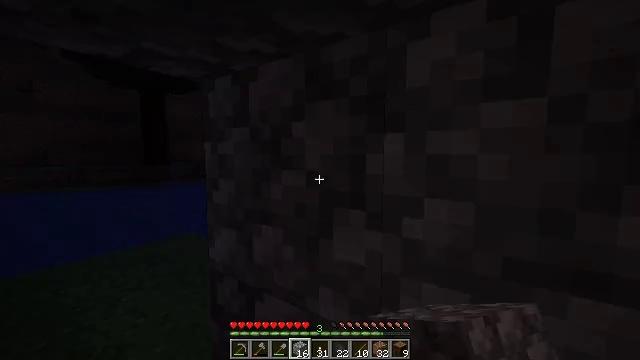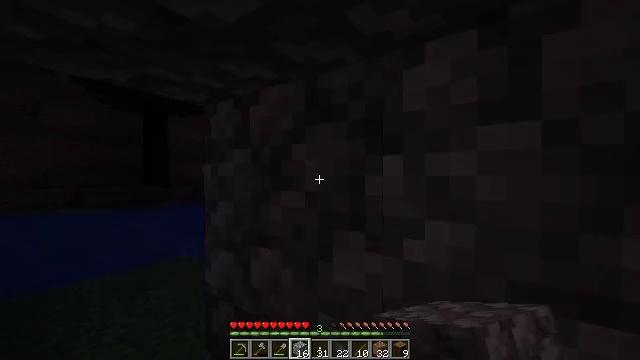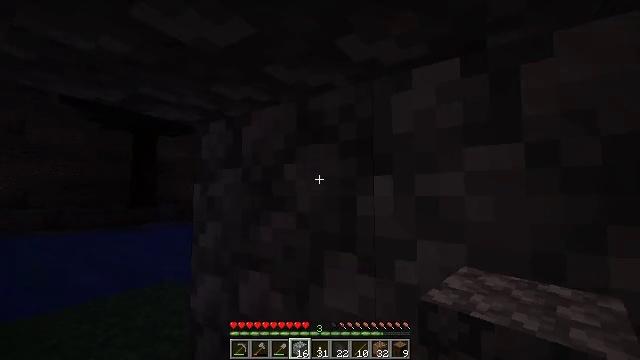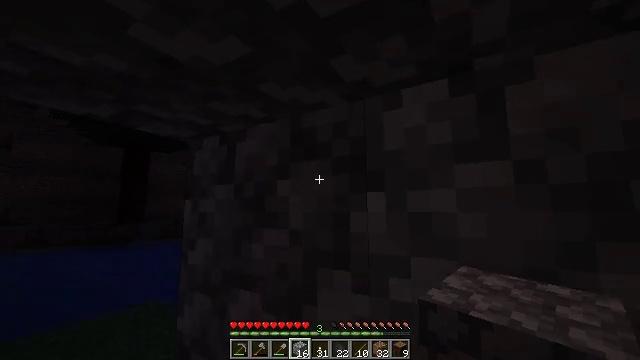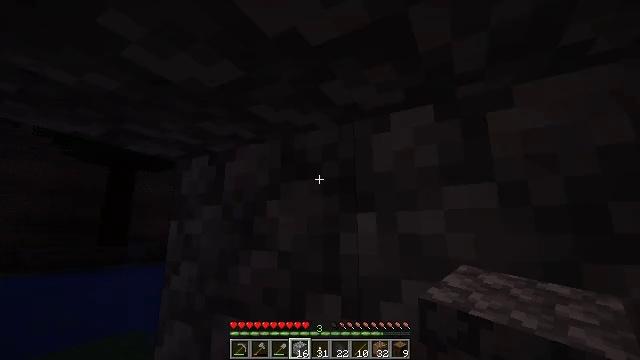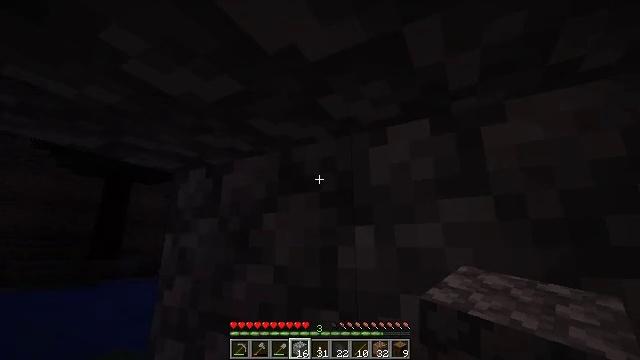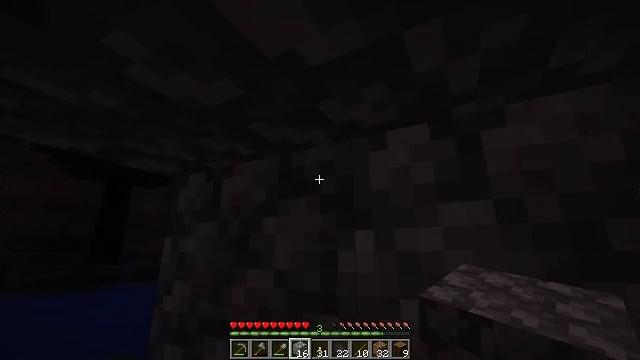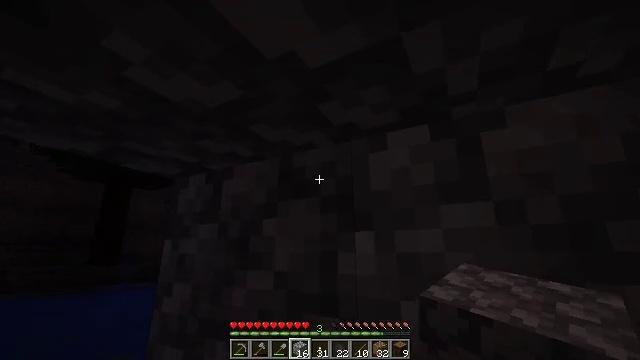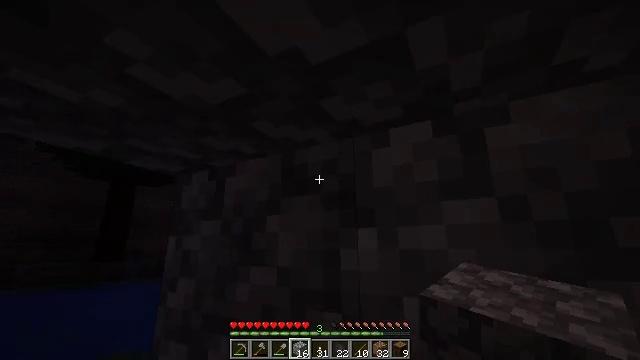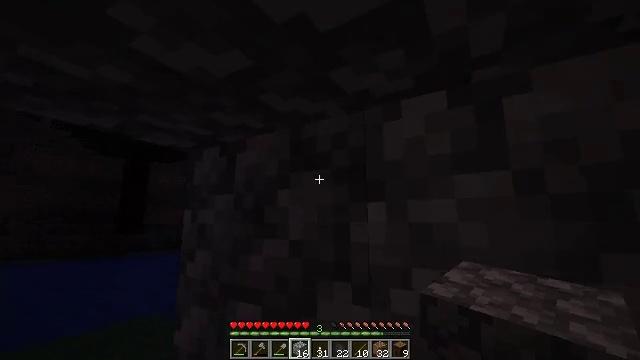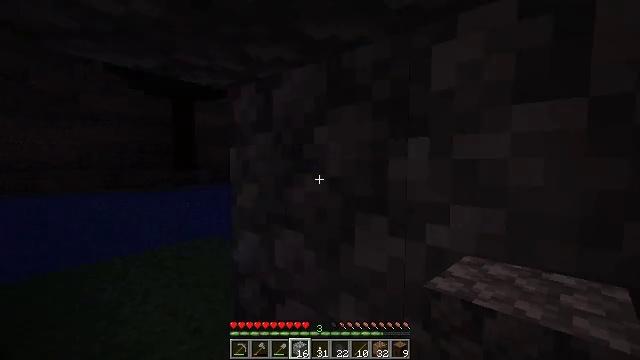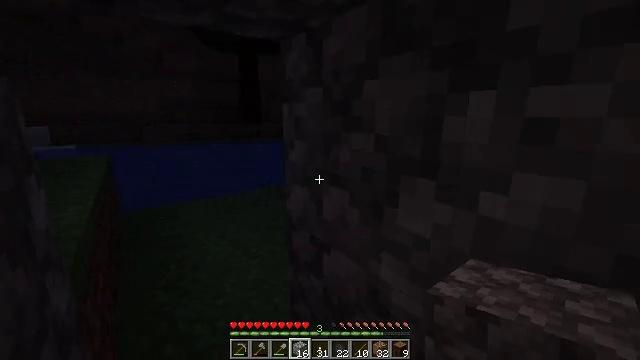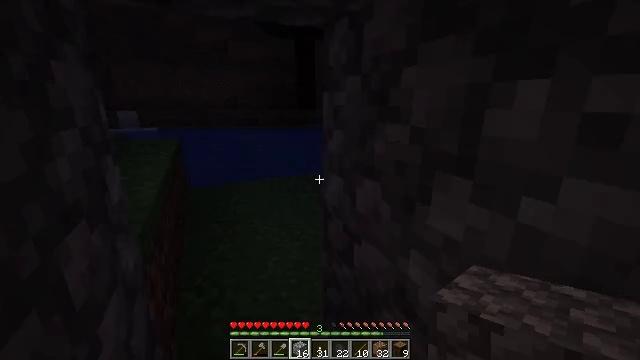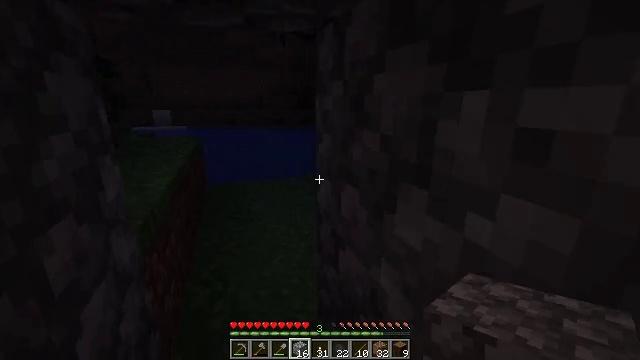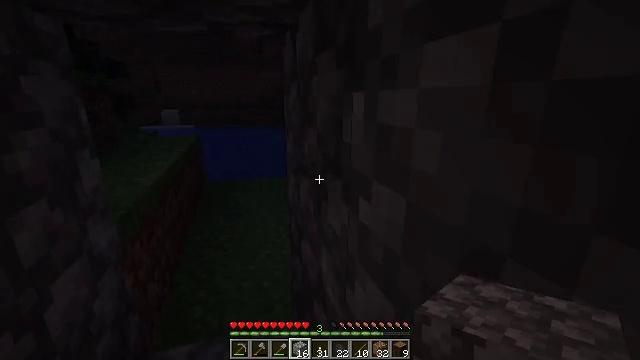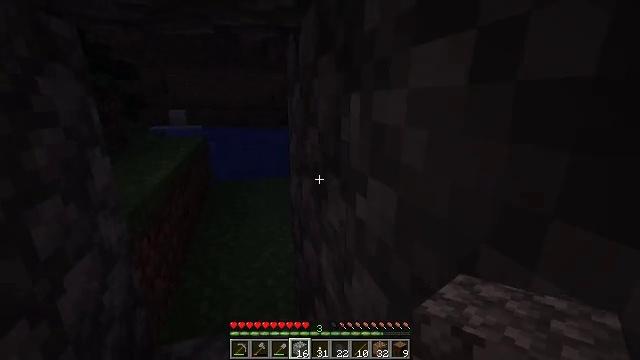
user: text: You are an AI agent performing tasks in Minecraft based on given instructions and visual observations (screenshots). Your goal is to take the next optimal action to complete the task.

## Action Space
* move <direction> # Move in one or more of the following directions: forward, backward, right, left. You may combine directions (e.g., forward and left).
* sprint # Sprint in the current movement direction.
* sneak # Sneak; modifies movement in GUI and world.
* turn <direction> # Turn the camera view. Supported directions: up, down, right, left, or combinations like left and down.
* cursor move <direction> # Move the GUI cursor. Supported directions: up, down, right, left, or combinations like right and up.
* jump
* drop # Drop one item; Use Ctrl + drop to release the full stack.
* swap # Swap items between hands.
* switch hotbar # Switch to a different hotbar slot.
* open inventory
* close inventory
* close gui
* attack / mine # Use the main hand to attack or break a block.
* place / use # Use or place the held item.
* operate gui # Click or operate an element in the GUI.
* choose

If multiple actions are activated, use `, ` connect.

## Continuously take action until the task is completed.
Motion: motion action
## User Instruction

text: Craft a spruce door.
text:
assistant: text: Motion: turn up
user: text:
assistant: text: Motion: turn right and up
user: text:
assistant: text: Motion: turn right and up
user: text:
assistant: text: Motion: turn right and up
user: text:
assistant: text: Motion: turn up
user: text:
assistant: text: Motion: no_op
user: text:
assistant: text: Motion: no_op
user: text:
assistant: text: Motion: no_op
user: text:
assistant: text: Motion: turn left and down
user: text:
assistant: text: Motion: turn left and down
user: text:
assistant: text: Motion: move right, turn left and down
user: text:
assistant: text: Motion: move right, turn left and down
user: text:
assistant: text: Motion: move right, turn left
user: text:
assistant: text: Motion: move back and move right, turn left
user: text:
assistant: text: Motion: move back and move right, turn left
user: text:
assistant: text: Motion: move back and move right, turn left and down
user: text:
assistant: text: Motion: move back, turn left and down
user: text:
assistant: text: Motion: move back, turn left and down
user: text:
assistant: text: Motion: move back, turn left and down
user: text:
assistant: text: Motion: move back, turn left and down
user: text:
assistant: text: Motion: move back
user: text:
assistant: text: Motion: move back
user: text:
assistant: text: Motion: no_op
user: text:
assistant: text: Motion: no_op
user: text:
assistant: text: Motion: turn right
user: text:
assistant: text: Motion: turn right
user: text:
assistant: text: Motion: turn right
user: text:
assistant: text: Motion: turn up
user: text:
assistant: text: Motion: turn up
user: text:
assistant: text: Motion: turn up